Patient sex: F
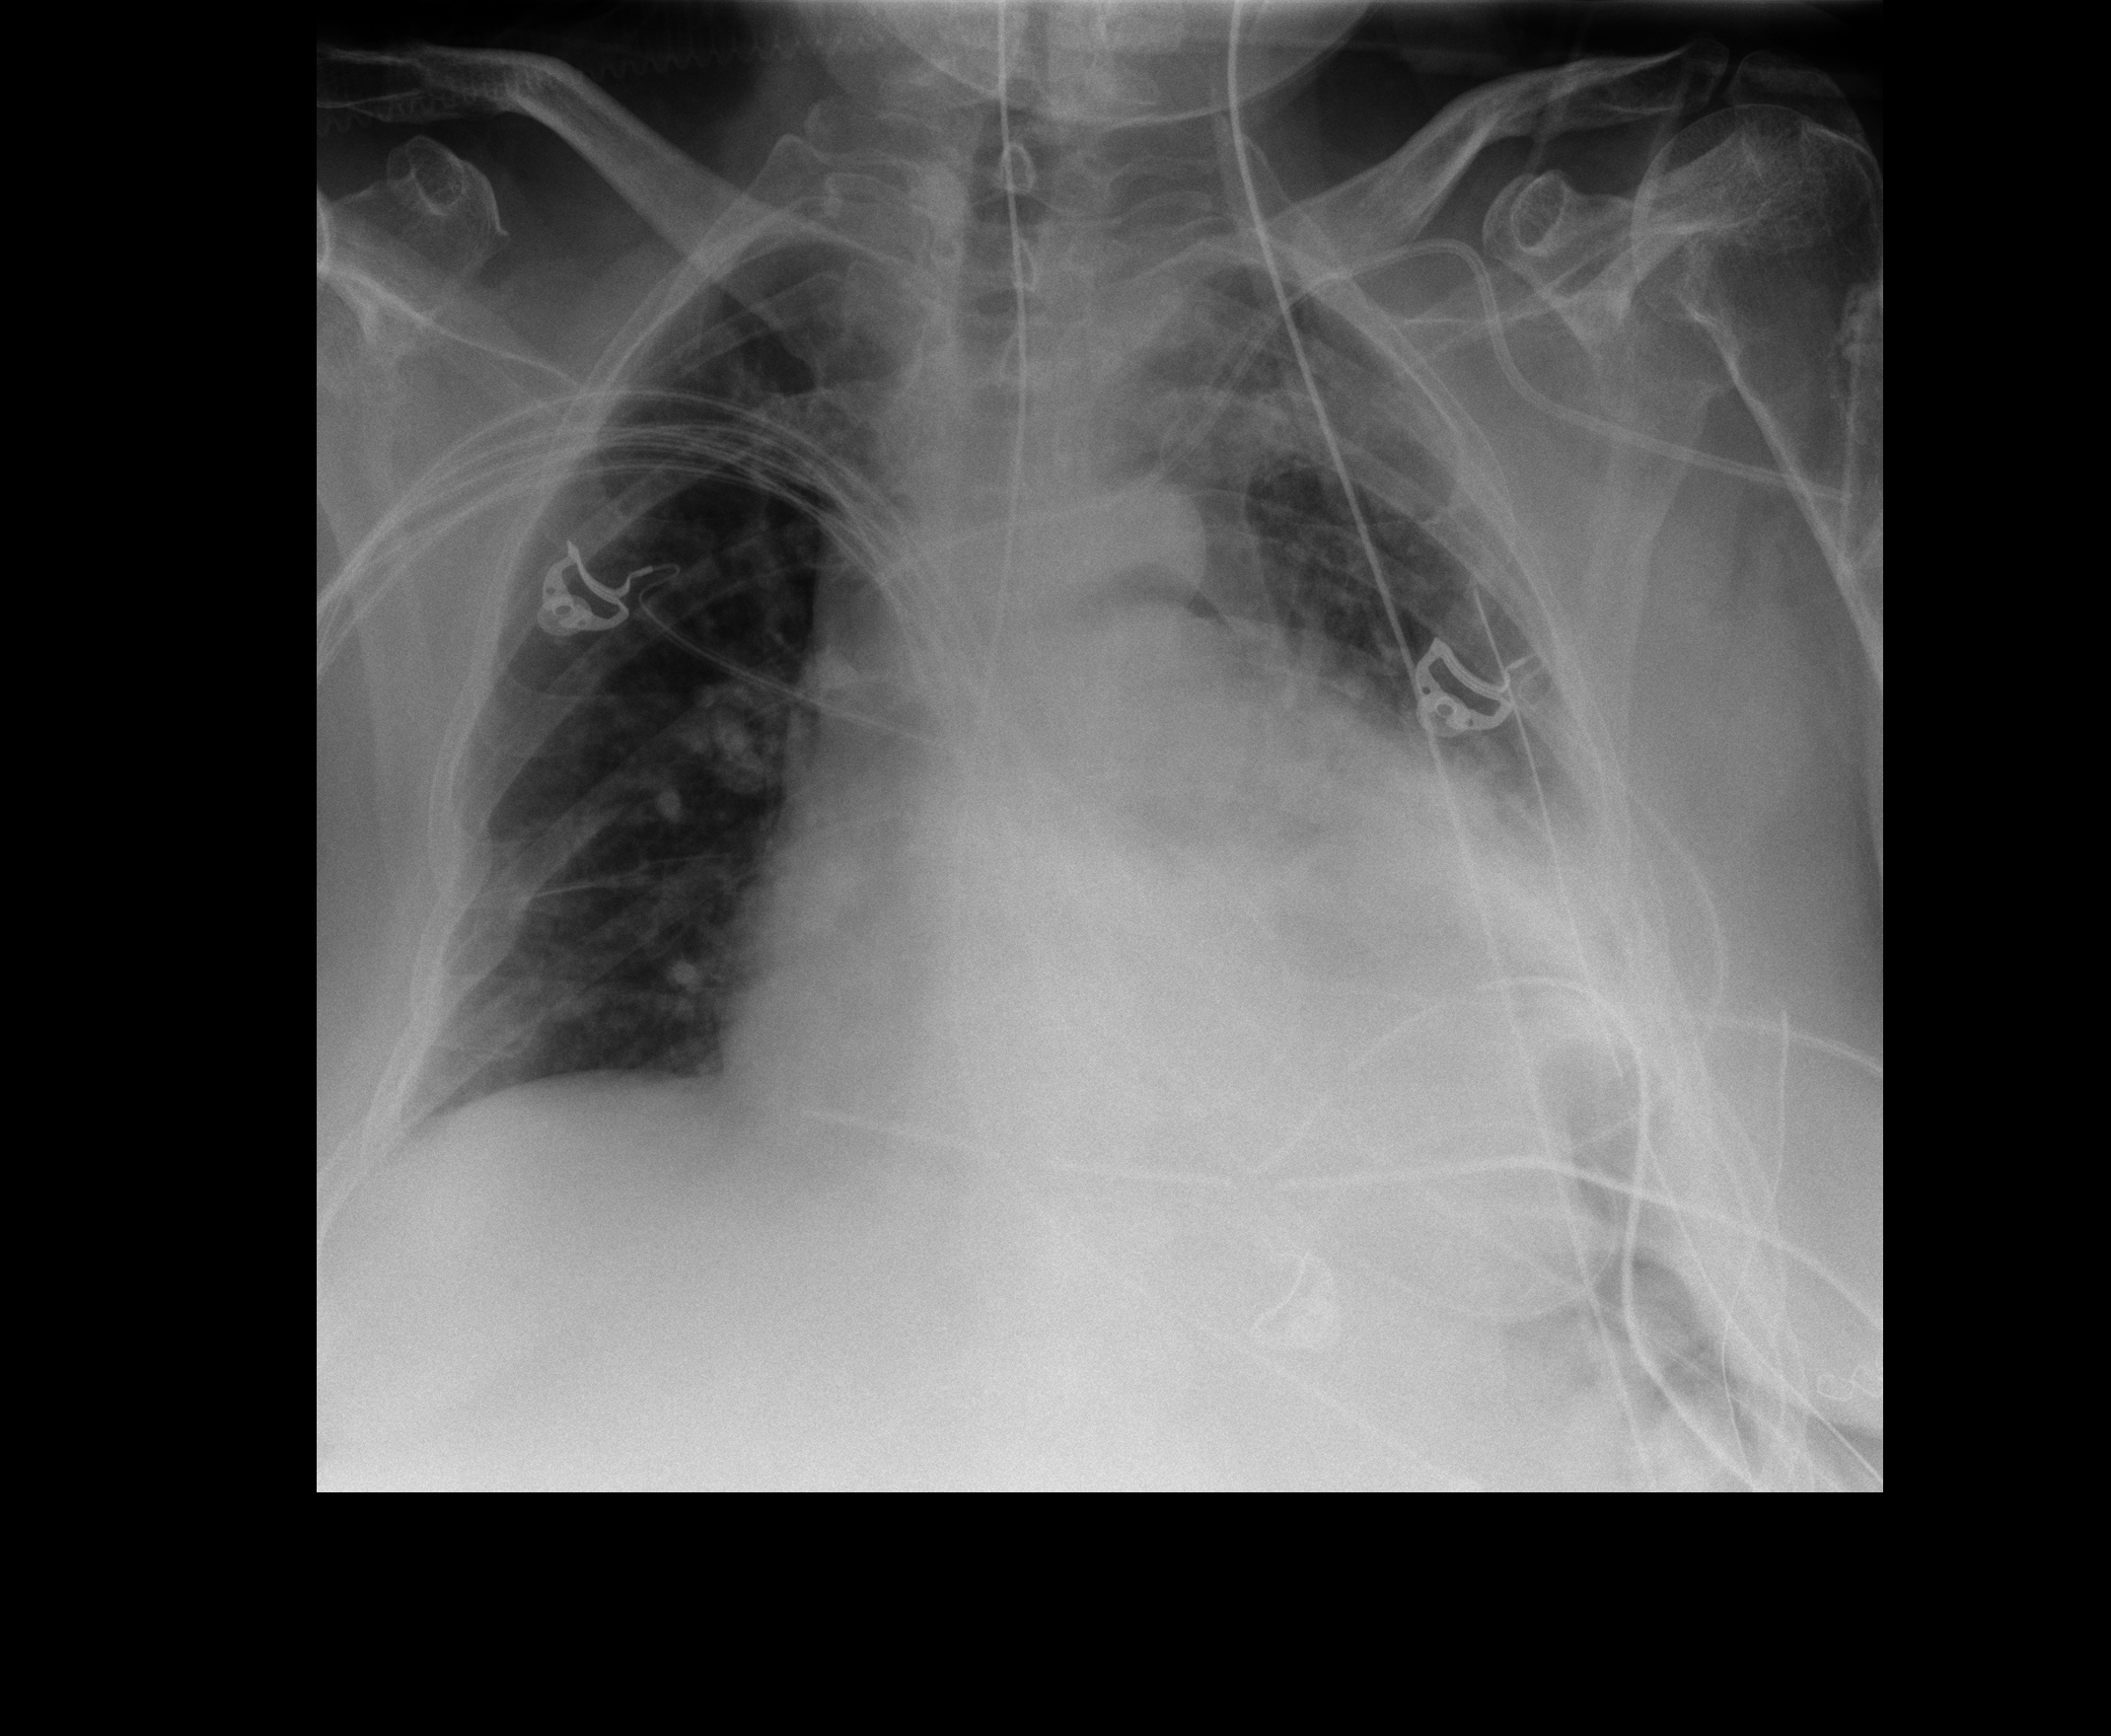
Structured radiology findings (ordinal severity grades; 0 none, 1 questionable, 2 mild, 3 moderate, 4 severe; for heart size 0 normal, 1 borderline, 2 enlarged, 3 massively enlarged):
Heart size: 3
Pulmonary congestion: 0
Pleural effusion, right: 0
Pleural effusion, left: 2
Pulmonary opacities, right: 0
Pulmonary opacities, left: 0
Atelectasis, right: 1
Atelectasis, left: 3